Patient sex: F
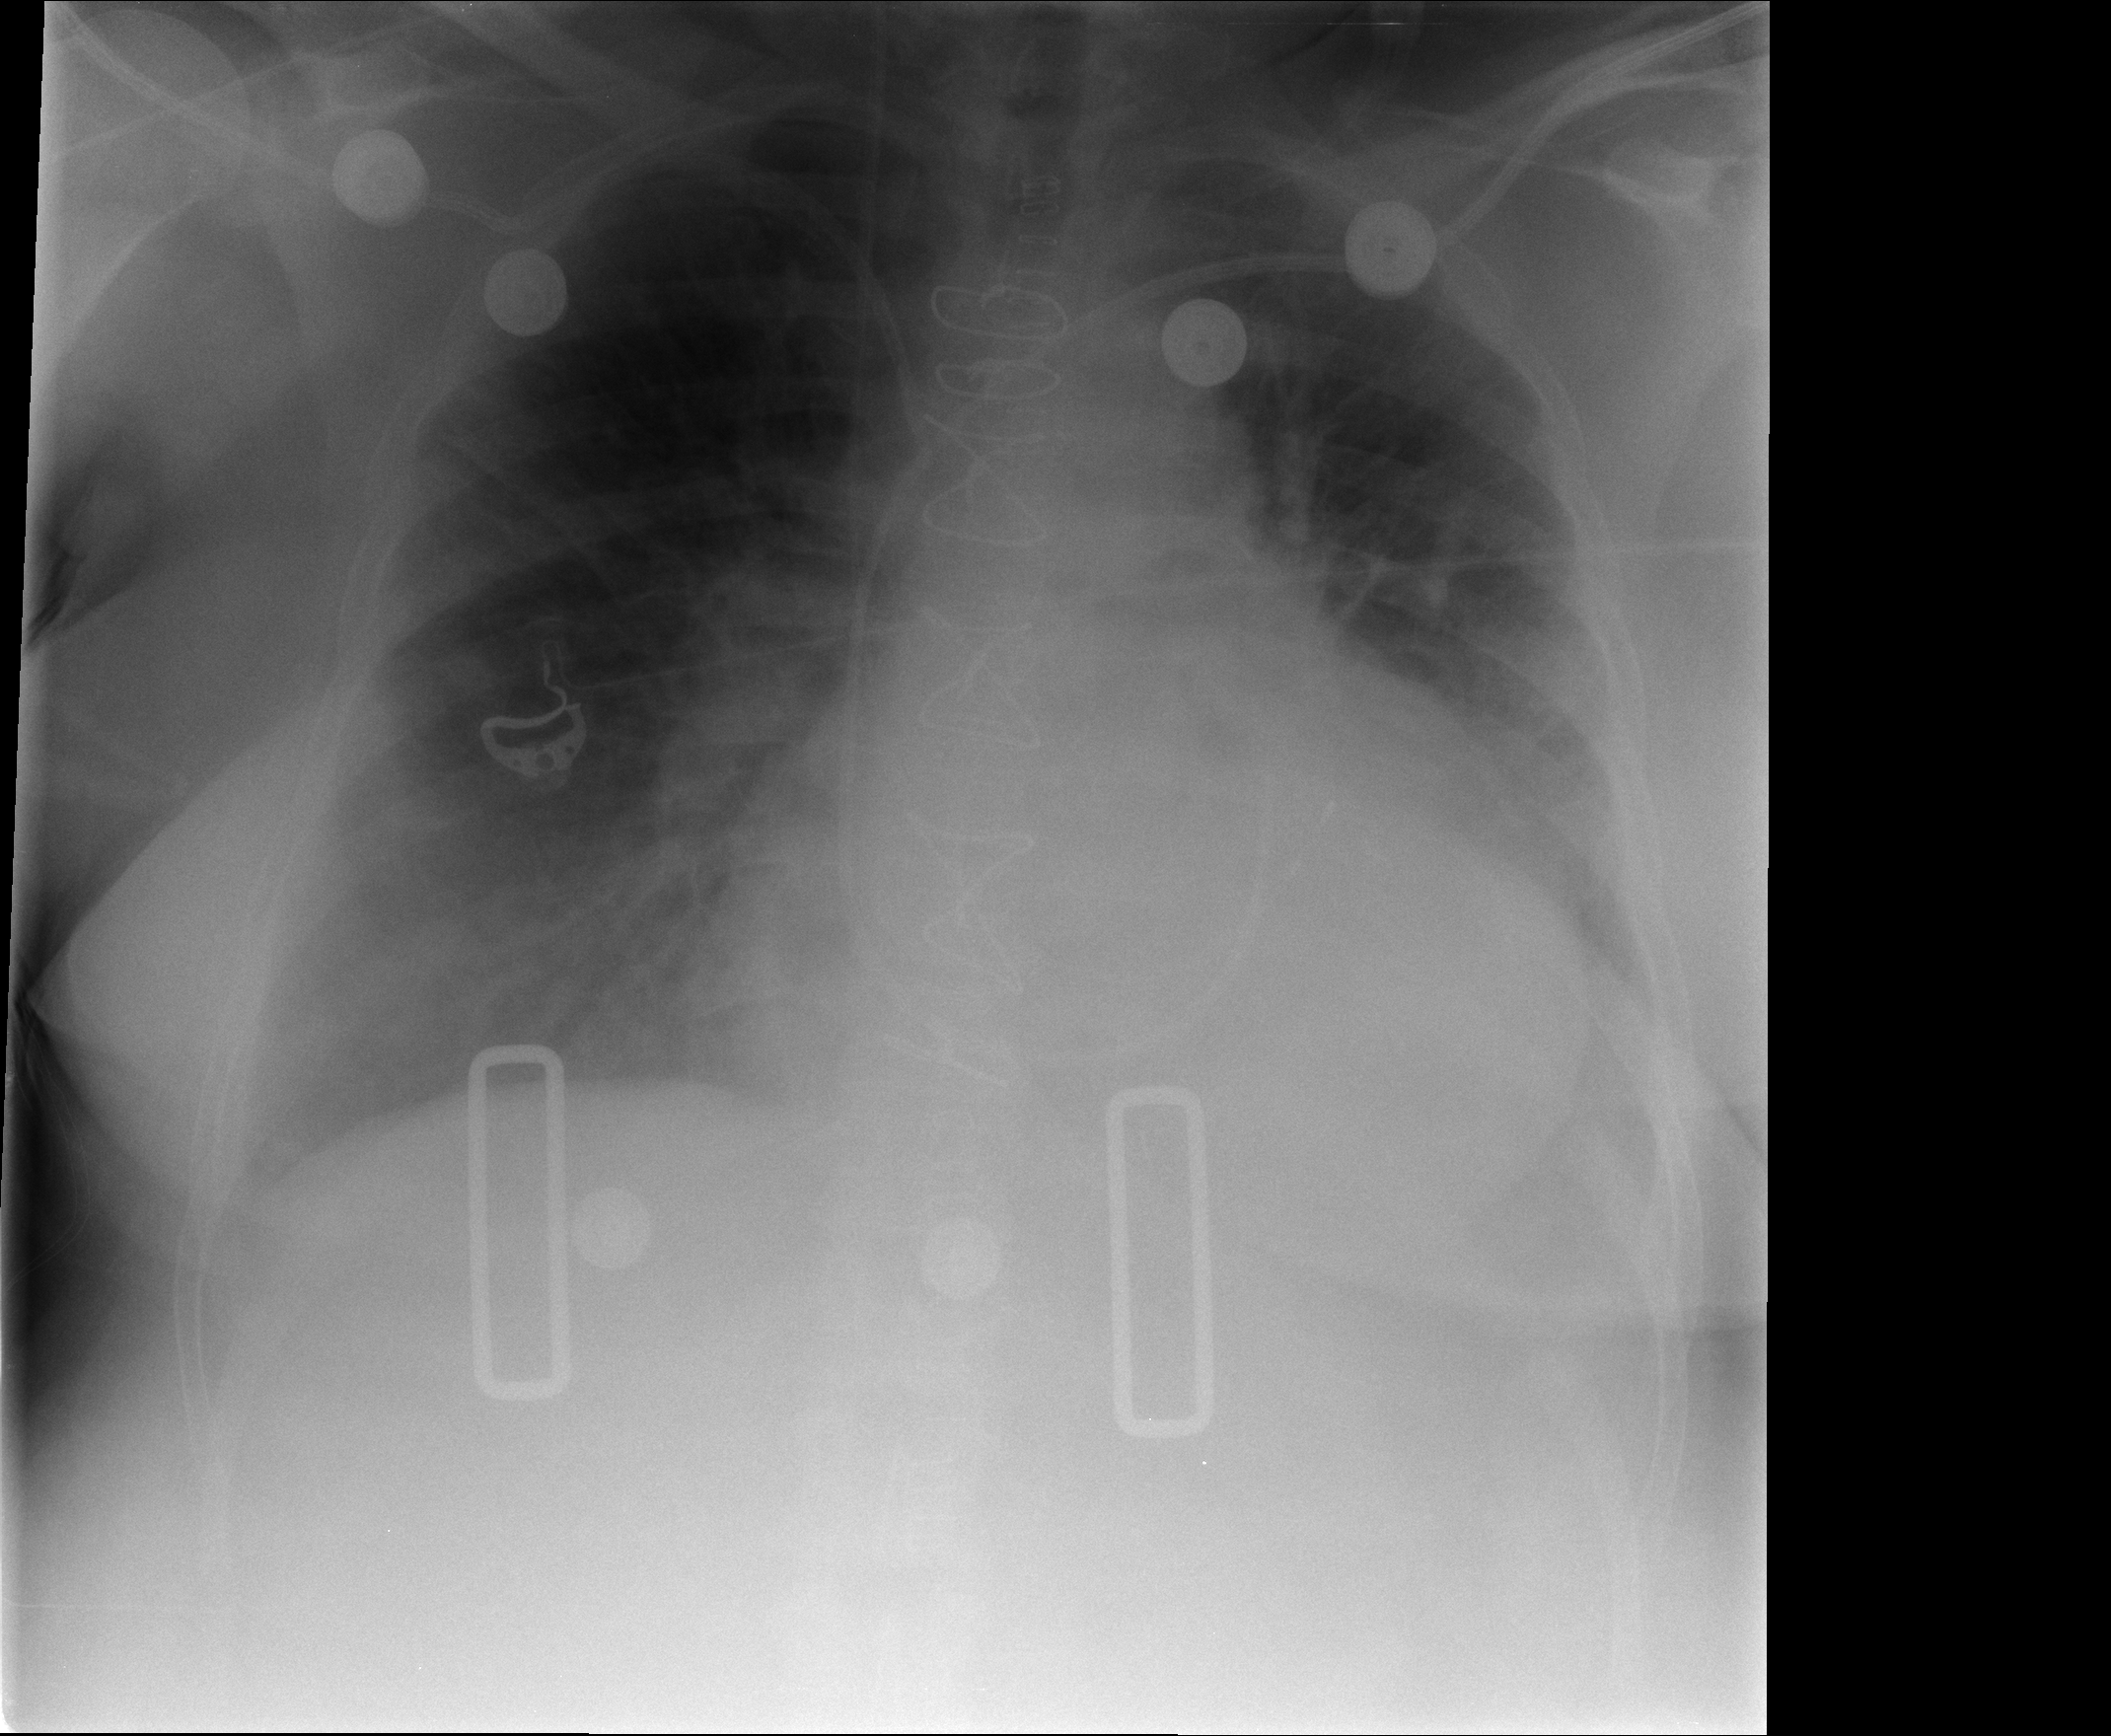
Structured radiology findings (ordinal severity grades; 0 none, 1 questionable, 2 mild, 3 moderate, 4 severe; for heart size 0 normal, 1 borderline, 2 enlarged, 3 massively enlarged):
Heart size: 2
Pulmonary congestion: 2
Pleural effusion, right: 2
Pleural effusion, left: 2
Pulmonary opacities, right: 2
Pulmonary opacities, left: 2
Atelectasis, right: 2
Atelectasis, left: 2